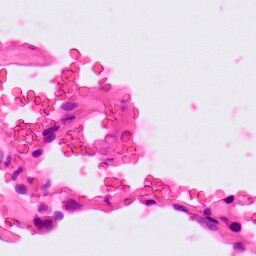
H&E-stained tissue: Lung